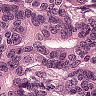
Metastatic tissue present: yes